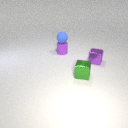
small blue rubber sphere above small purple rubber cylinder